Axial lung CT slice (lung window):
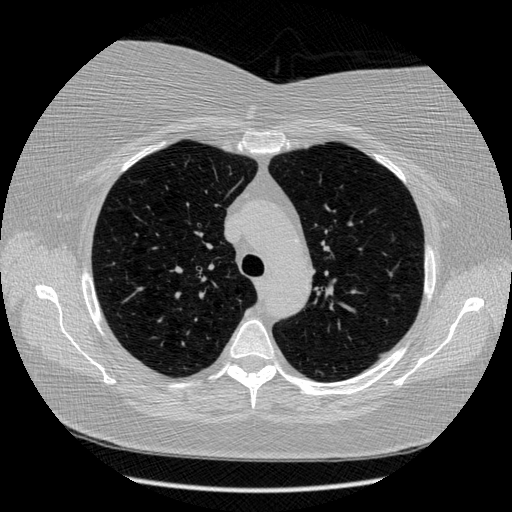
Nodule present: no